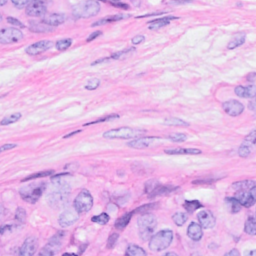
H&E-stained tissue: Breast